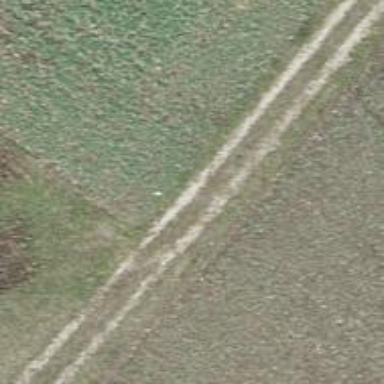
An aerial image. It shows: Gravel track with grade2 tracktype.